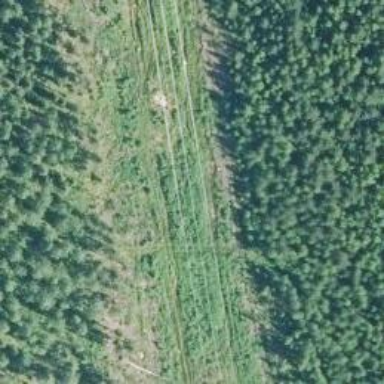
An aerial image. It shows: Track with very rough surface.